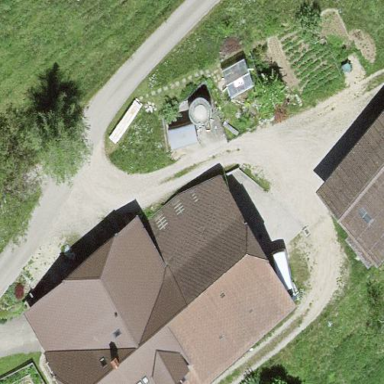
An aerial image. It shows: Farm building.